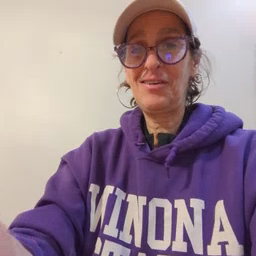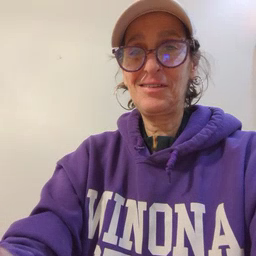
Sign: fall